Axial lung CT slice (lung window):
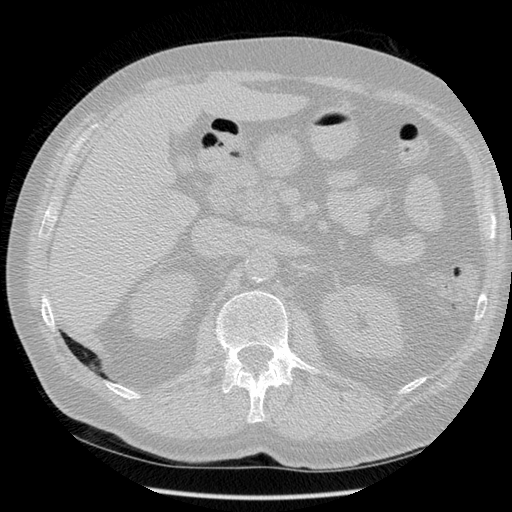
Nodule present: no